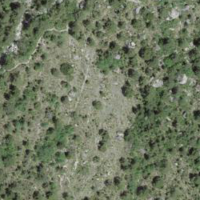
EUNIS habitat code: 32
Species observed at this site:
Ophrys insectifera
Cephalanthera rubra